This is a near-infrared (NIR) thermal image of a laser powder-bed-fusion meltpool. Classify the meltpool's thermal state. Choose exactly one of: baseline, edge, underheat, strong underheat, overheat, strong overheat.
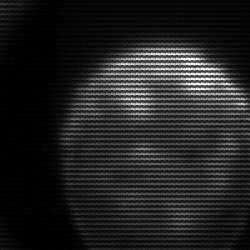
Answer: edge